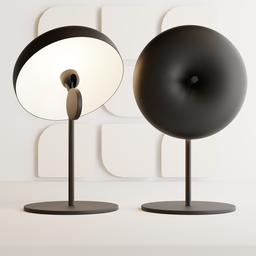
Label: lighting